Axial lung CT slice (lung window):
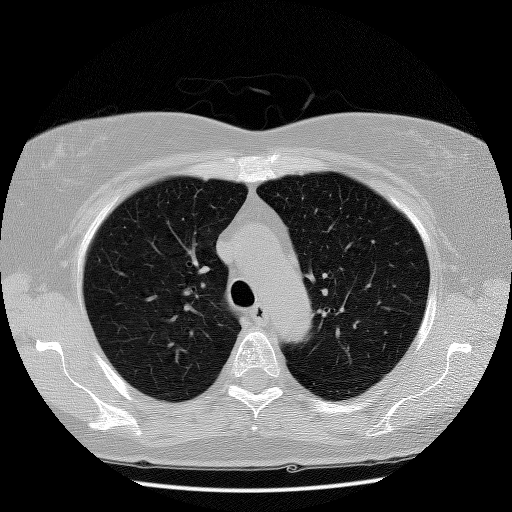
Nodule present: no